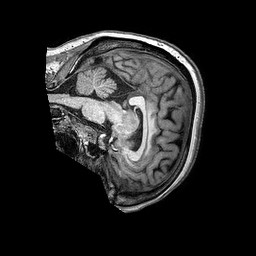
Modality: T1w
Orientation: sagittal
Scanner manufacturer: philips
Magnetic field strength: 3 T
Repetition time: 0.006933 s
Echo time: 0.003146 s